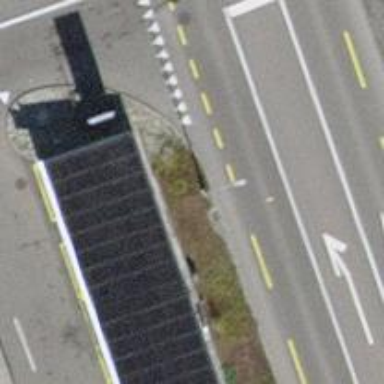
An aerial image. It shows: Charging station.